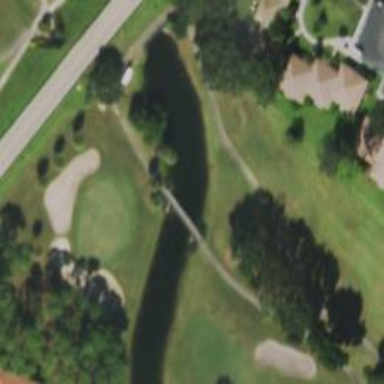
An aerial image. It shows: Path used for both walking and golf.